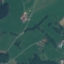
Land use / land cover class: Pasture